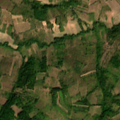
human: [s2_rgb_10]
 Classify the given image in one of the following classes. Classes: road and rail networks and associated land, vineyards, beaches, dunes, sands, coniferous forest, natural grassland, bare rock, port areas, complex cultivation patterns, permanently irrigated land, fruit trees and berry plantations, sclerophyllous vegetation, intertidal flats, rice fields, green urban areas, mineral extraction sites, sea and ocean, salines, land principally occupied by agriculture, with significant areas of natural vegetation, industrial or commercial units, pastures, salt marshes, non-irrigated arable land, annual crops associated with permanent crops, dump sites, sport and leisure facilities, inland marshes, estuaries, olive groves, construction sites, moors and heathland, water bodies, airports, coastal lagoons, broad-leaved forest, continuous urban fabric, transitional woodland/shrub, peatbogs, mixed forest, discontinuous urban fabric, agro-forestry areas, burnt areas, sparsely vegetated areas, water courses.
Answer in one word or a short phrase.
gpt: vineyards, complex cultivation patterns, land principally occupied by agriculture, with significant areas of natural vegetation, broad-leaved forest